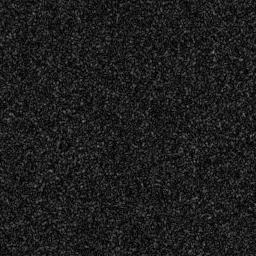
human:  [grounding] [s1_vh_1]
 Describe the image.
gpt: In the satellite image, there is  <ref>1 medium ship </ref> <box>[[42, 21, 51, 32, 0]]</box> located at top.